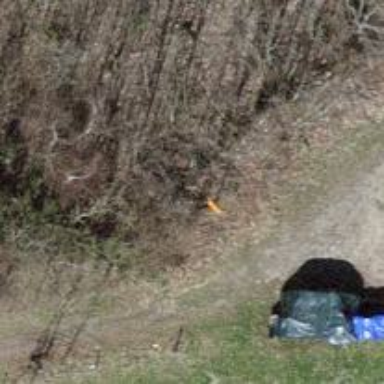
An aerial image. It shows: Pole supporting pipeline marker with roof cover.